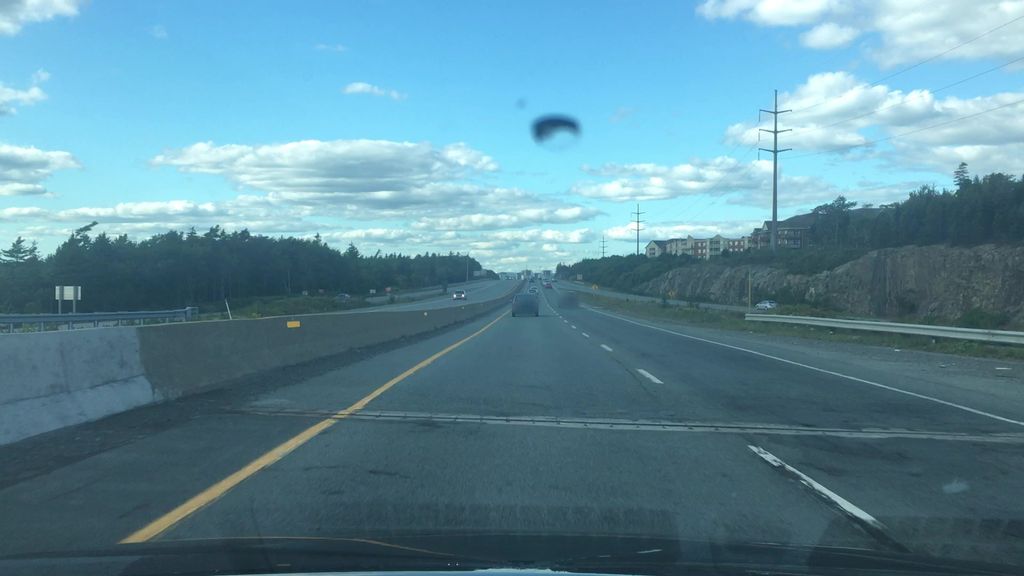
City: halifax